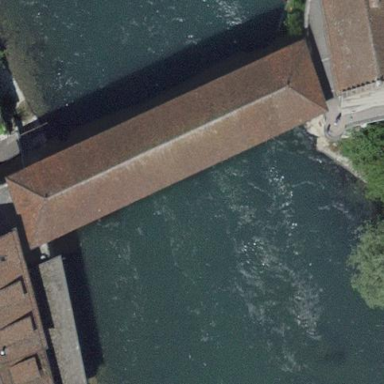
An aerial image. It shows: Covered humpback bridge.